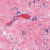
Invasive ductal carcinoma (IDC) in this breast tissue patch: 1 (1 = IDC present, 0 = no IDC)